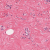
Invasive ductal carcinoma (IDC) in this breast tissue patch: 0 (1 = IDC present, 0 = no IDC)